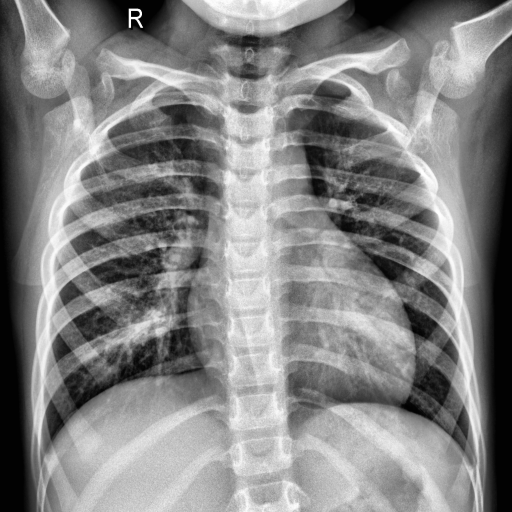
Finding: NORMAL